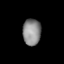
Tissue: lung
Cell type: Others
Senescence score: 0.2211
Nuclear area (px): 469
Mean DAPI intensity: 138.748